Field crop: maize
Growth stage: 2
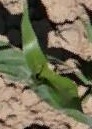
Species: maize